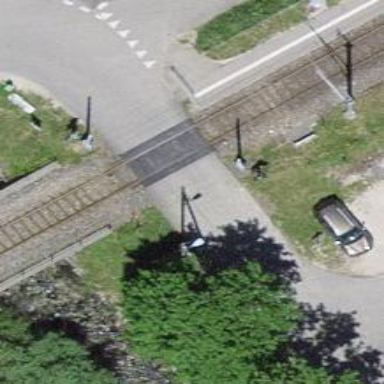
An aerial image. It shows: Railway level crossing.